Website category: sports
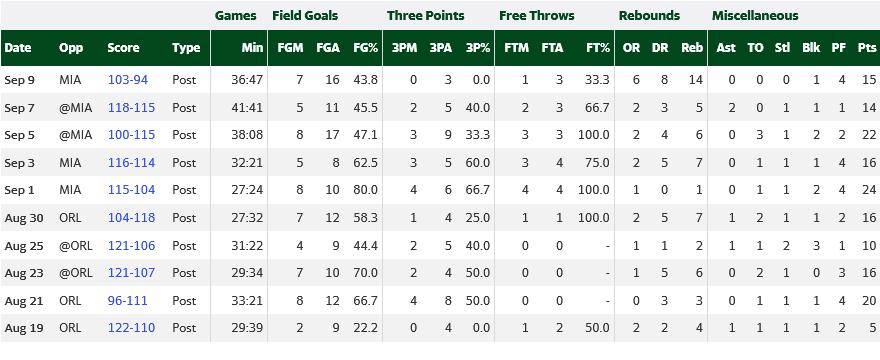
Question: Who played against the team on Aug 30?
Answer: ORL

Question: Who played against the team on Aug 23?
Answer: ORL

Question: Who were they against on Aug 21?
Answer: ORL

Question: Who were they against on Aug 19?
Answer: ORL

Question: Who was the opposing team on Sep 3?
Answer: MIA

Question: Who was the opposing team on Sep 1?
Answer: MIA

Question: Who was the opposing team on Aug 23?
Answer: ORL

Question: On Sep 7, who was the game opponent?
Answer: MIA

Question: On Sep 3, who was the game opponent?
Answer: MIA

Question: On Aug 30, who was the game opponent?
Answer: ORL

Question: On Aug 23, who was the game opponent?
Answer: ORL

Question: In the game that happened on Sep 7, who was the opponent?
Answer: MIA

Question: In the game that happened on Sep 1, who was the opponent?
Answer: MIA

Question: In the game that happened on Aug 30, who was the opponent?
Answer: ORL

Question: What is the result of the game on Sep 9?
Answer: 103-94

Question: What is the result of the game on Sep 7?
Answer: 118-115

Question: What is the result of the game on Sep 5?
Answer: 100-115

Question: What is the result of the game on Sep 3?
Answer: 116-114

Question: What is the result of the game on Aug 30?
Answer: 104-118

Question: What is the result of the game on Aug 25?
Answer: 121-106

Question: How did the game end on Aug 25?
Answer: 121-106

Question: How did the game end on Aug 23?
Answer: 121-107

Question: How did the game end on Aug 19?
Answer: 122-110

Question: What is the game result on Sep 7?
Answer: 118-115

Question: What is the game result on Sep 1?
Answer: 115-104

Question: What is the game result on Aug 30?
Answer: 104-118

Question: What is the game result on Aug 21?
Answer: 96-111

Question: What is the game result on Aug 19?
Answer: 122-110

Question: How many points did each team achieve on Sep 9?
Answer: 103-94

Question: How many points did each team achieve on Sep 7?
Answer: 118-115

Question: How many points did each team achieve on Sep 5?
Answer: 100-115

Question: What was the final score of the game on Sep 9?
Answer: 103-94

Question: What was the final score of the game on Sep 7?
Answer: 118-115

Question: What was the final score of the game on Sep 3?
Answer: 116-114

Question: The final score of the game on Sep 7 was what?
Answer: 118-115

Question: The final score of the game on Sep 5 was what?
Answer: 100-115

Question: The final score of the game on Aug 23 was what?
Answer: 121-107

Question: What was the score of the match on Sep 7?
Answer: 118-115

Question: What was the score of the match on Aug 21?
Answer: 96-111

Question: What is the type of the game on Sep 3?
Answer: Post

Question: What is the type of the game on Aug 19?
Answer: Post

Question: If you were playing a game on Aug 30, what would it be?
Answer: Post

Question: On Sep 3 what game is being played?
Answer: Post

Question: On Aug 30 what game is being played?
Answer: Post

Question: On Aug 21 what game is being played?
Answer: Post

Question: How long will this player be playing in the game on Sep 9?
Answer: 36:47

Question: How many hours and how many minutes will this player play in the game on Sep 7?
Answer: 41:41

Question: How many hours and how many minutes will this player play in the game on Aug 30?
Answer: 27:32

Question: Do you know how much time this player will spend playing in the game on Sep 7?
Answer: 41:41

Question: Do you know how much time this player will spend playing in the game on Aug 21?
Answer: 33:21

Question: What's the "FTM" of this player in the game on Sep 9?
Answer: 1

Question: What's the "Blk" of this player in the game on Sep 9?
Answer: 1

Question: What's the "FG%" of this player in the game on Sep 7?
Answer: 45.5

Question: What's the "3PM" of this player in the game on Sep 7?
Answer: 2

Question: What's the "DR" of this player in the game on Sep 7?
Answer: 3

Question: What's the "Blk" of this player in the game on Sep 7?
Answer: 1

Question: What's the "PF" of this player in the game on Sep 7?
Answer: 1

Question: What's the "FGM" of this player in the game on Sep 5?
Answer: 8

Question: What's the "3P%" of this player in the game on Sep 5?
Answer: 33.3

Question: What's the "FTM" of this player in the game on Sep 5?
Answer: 3

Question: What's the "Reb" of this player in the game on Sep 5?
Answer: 6

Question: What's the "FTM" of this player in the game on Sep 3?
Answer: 3

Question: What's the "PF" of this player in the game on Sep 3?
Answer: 4

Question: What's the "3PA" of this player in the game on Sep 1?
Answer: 6